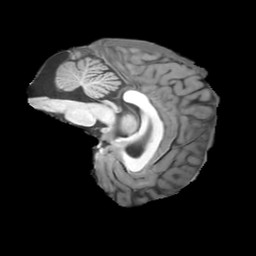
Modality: T1w
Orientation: sagittal